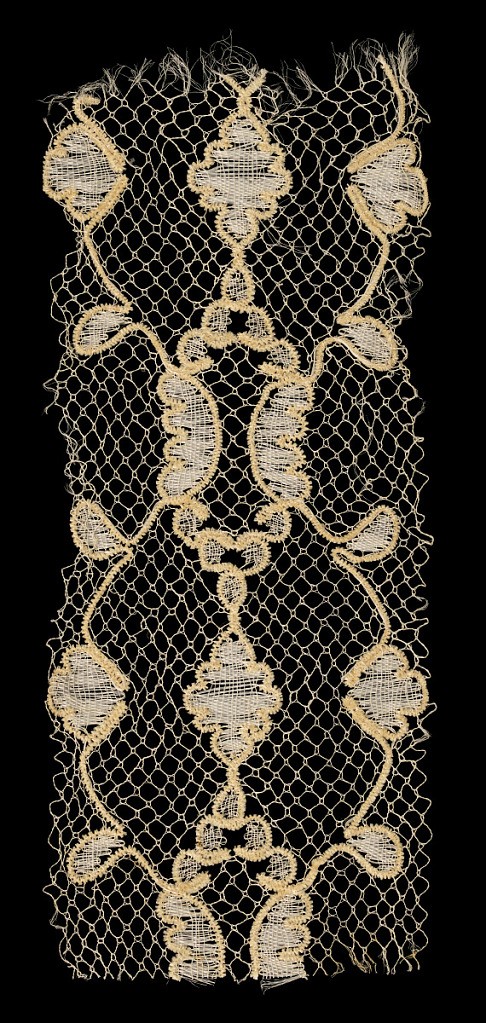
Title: Band
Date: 19th century
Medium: silk Technique: bobbin lace
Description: Fragment of a band with an ogee vine.